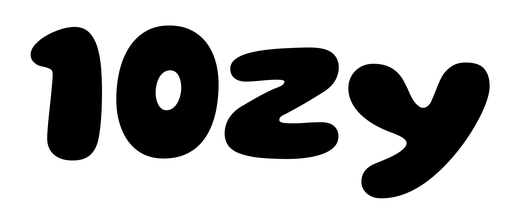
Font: Gluten_ExtraBold